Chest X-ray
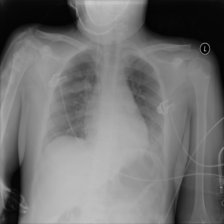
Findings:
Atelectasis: negative
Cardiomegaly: negative
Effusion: negative
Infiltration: negative
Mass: negative
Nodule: negative
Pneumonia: negative
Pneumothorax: negative
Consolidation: negative
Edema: negative
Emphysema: negative
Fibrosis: negative
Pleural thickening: negative
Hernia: negative